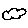
Label: cloud